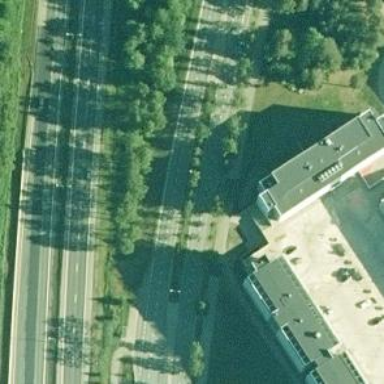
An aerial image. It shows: Footway along the road.